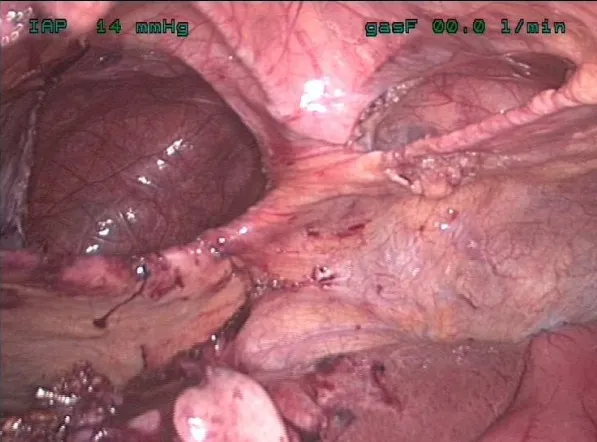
Intra-operative image of the abdominal cavity showing anterior diaphragmatic hernia above the liver.
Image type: medical_photograph (other_medical_photograph)